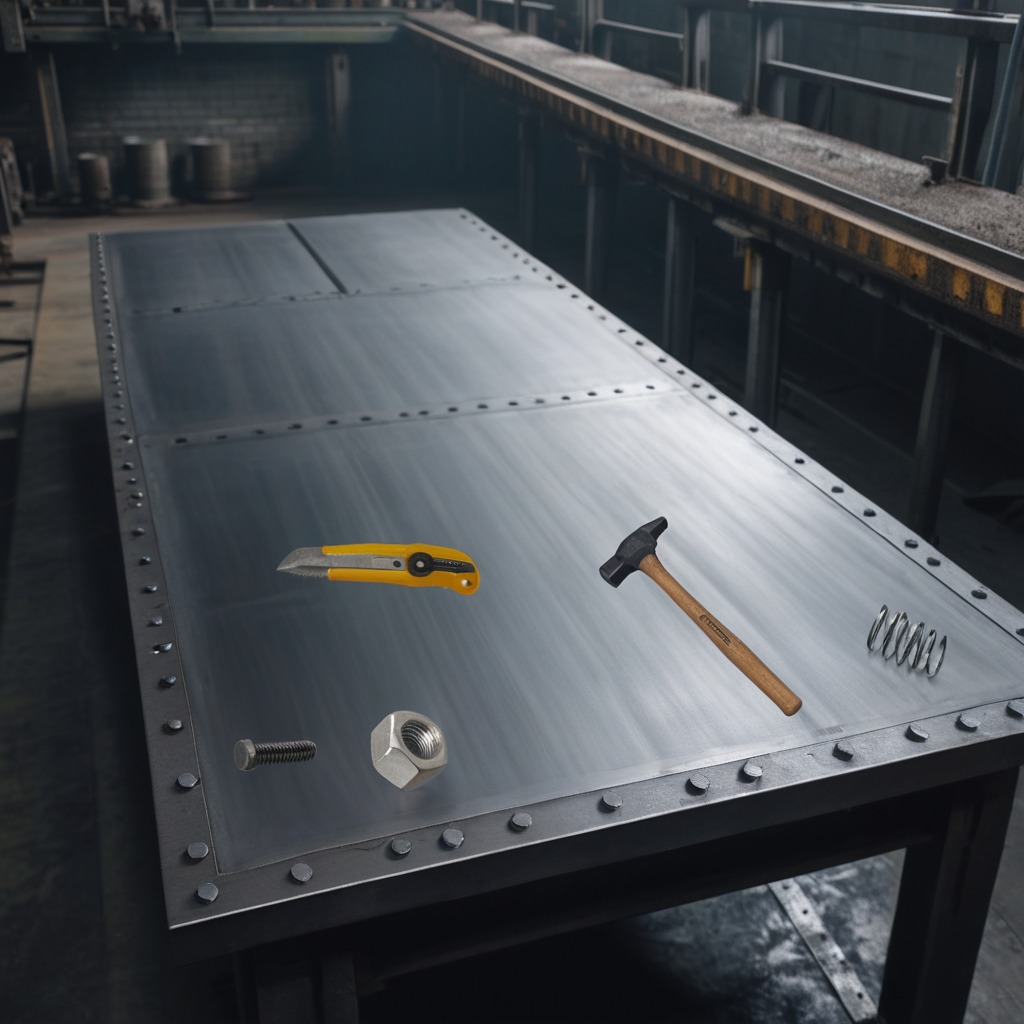
A utility knife, a metal machine screw, a hammer, a coiled metal spring, and a metal nut are lying on a cold steel table in a mining workshop.